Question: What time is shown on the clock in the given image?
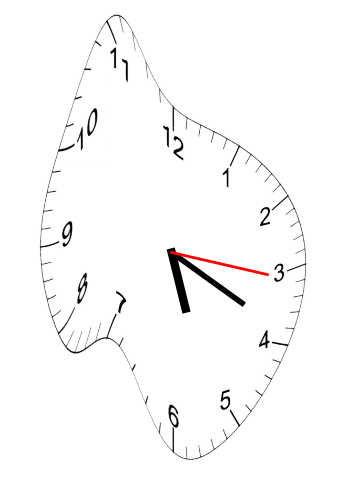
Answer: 05:19:16